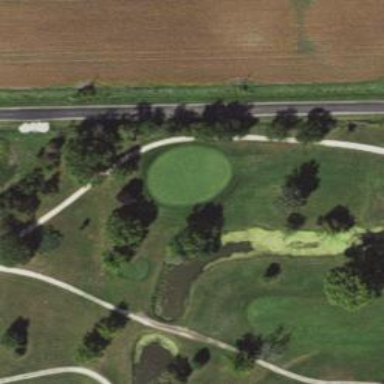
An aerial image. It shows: Golf hole.